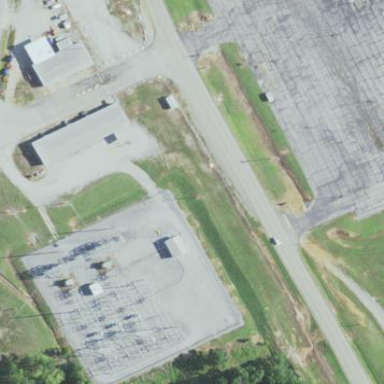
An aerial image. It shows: Industrial substation surrounded by fence.